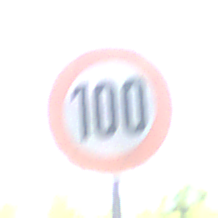
Verkehrszeichen: Geschwindigkeit100
Umgebung: Outdoor, Nature
Tageszeit: MorningAfternoon
Wetter: Clear
Licht: Natural
Jahreszeit: NotSpecified
Kontrast: HighContrast